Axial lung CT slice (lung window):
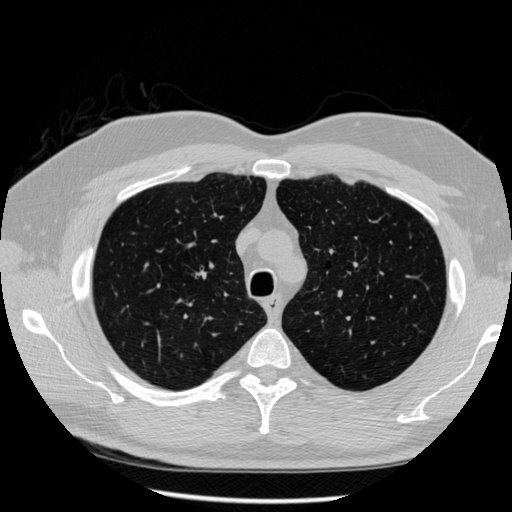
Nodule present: no